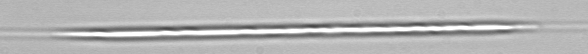
Label: Rhizosolenia